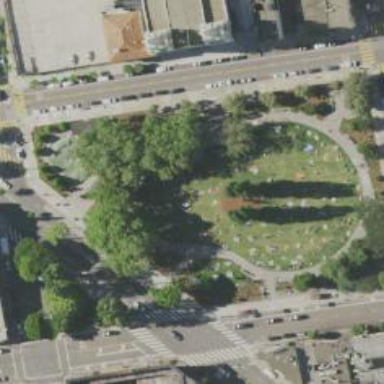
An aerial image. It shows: Historic memorial featuring statue.